Question: I use Google Chrome as my default browser and to debug I use Google Canary. This way I have a nice separation. Therefore a lot of times I have both browsers open at the same time. The only issue, which bugs me, is that both of them are named exactly the same on the top menu appearance bar in the apple IOS as you can see on the picture:

If you use Google Chrome it appears with exactly the same name which confuses me with my interaction between programs. Is there a way to personalise this name into Canary or Google Canary?
This way I will know in a simple view which browser I'm currently using.
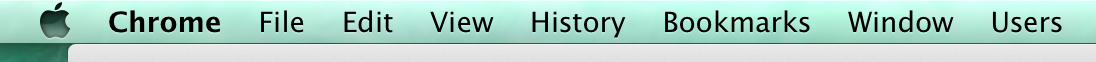
Answer: The title of the application menu is derived from the bundle name. The bundle name is the value of the 'CFBundleName' key in the Info.plist file within the app bundle. You can edit this file and change the title of the application menu.
There's a slim chance that Chrome has been coded to be sensitive to the bundle name and that changing it will break it. For example, it may use its bundle name to construct file paths to its files (e.g. ~/Library/Application Support/<bundle name>).